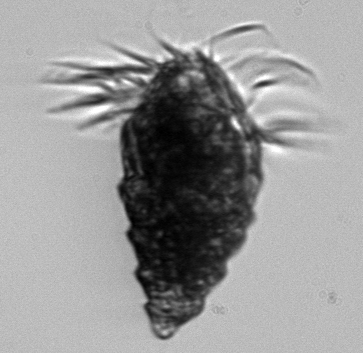
Label: Laboea_strobila